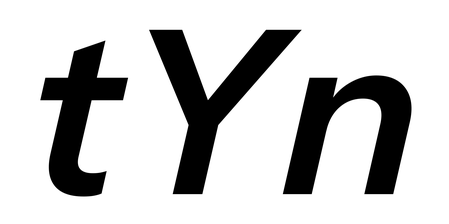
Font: InstrumentSans-Italic_SemiBold_Italic